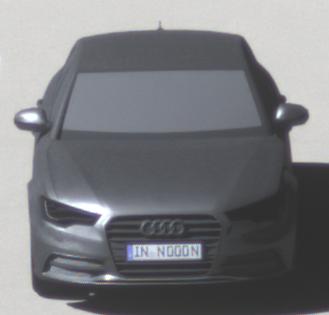
Make: Audi
Model: A6 2.0 TFSI
Detailed model: A6 (C7) Limousine
Model produced from: 2011/10
Model produced until: 2014/09
Doors: 4
Color: gray
Road condition: dry road
Daytime: midday
Contrast: high contrast